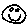
Label: smiley face